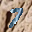
Label: 7